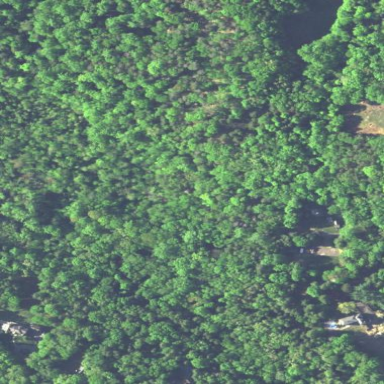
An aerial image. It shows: Existing Preserved Open Space in woodland area.